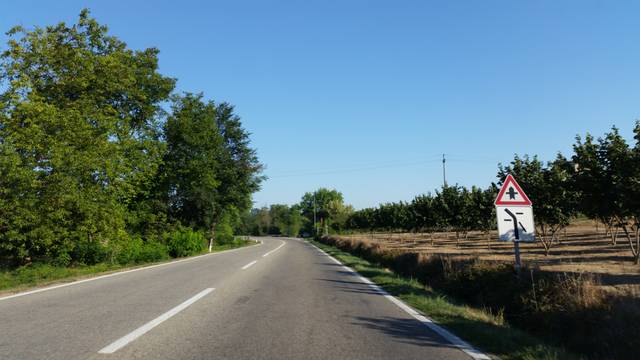
Region: Italy
Coordinates: 44.739, 8.093